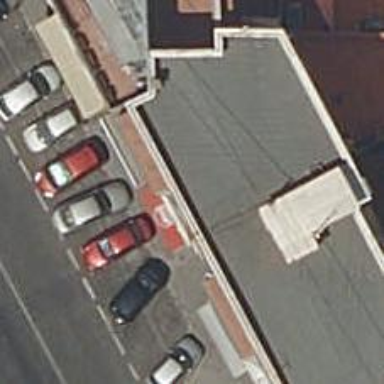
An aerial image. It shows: Driving school.